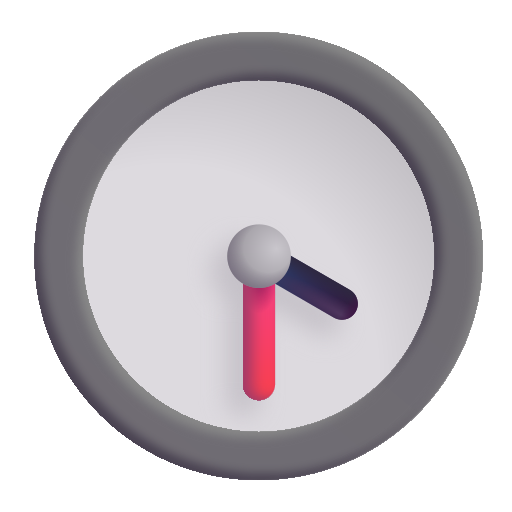
four thirty color